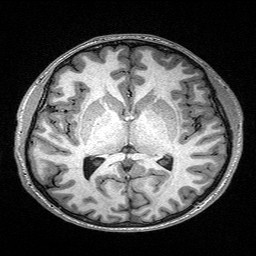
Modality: T1w
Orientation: coronal
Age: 23
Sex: male
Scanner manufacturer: siemens
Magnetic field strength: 3 T
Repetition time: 2.4 s
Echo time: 0.03 s